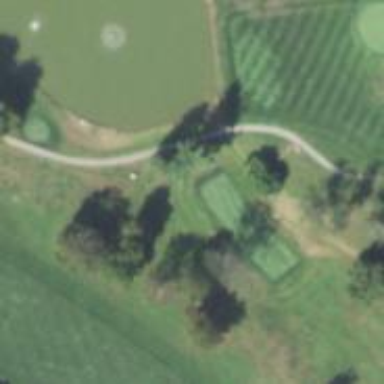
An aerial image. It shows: Path for both roads and golfers.